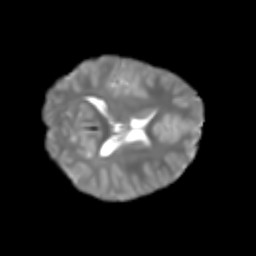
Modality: T2w
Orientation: axial
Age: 7
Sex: male
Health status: healthy